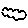
Label: cloud